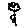
Label: flower